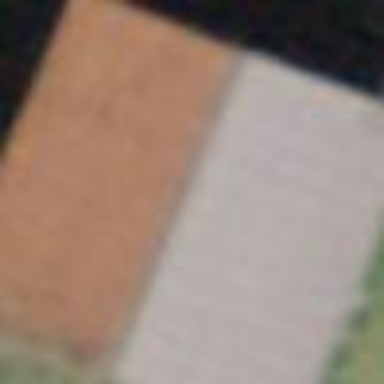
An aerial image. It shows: Barn.